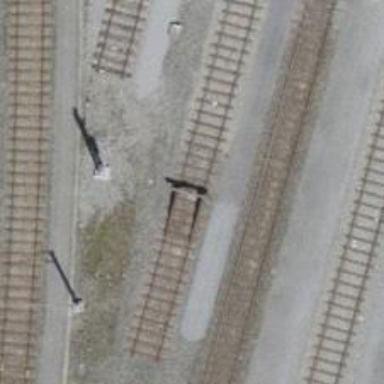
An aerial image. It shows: Railway buffer stop.